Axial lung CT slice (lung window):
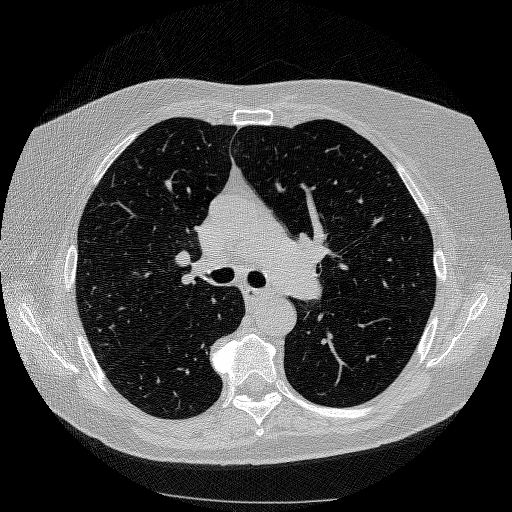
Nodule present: no